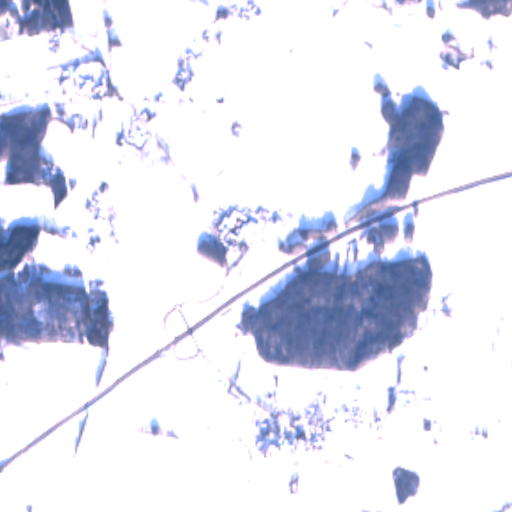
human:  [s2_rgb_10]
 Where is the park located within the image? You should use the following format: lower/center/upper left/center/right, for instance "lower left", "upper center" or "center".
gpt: The park is located in the lower center of the image.
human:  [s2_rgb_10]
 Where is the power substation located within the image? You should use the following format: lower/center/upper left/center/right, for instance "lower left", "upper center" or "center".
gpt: The power substation is located in the center left of the image.
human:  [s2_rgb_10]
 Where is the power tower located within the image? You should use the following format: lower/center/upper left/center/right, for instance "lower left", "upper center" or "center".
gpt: The power tower is located in the left of the image.
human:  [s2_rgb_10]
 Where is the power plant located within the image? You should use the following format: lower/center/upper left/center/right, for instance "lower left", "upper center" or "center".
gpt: There is no power plant in the image.